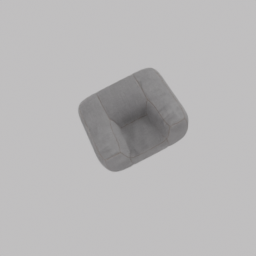
Label: furniture